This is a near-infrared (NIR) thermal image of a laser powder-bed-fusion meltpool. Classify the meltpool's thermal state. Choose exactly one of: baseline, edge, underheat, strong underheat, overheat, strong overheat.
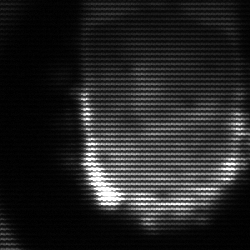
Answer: baseline